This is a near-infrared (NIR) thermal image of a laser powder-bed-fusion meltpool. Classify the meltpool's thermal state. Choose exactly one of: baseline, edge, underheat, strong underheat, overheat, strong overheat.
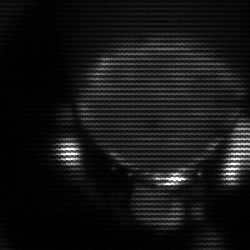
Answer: edge